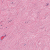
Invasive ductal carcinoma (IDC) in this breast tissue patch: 0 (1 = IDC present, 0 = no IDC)